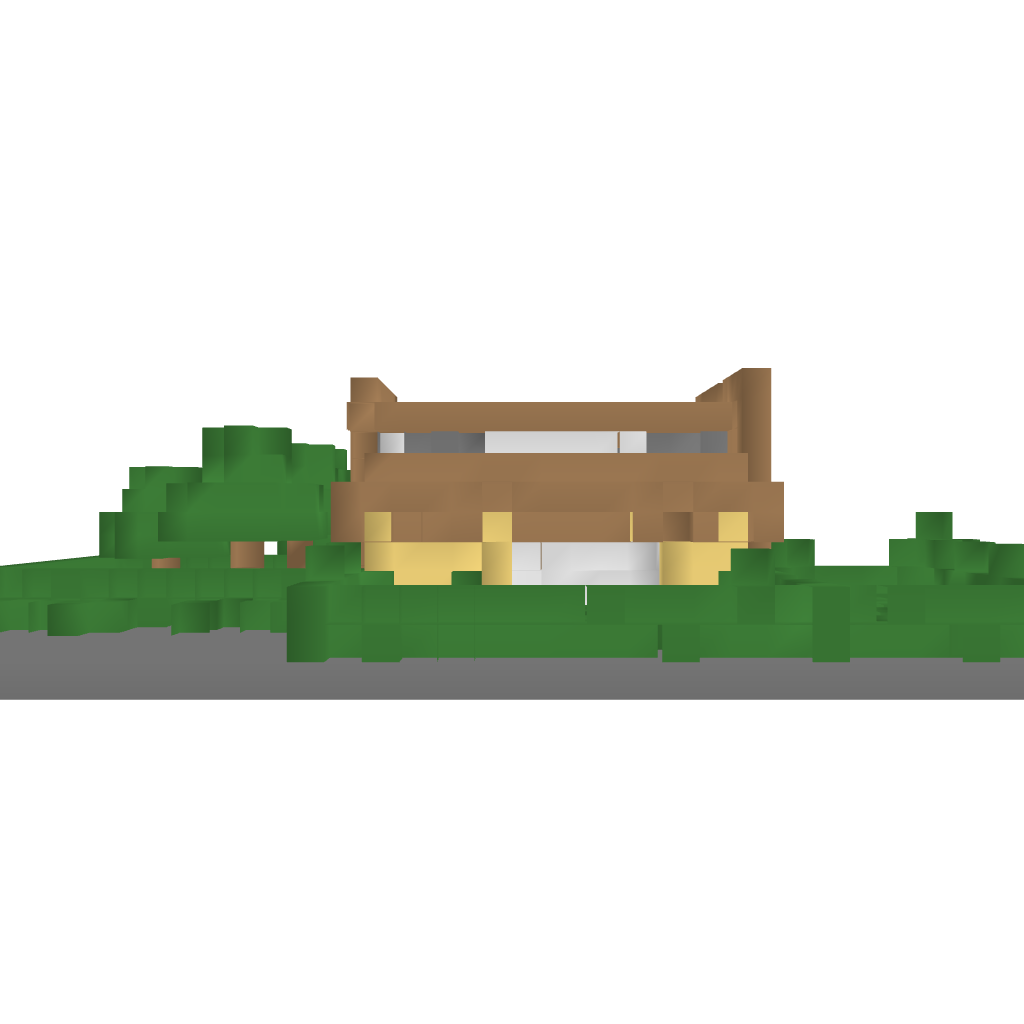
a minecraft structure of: _-Nature-_ | Modern Survival House | 1.7.2 bad low quality